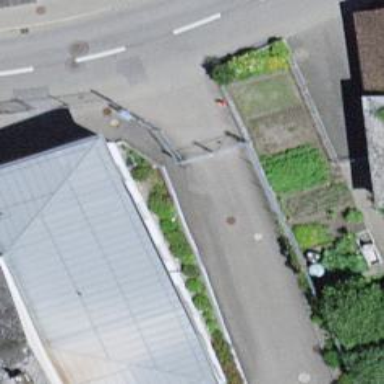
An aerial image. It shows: Gate.